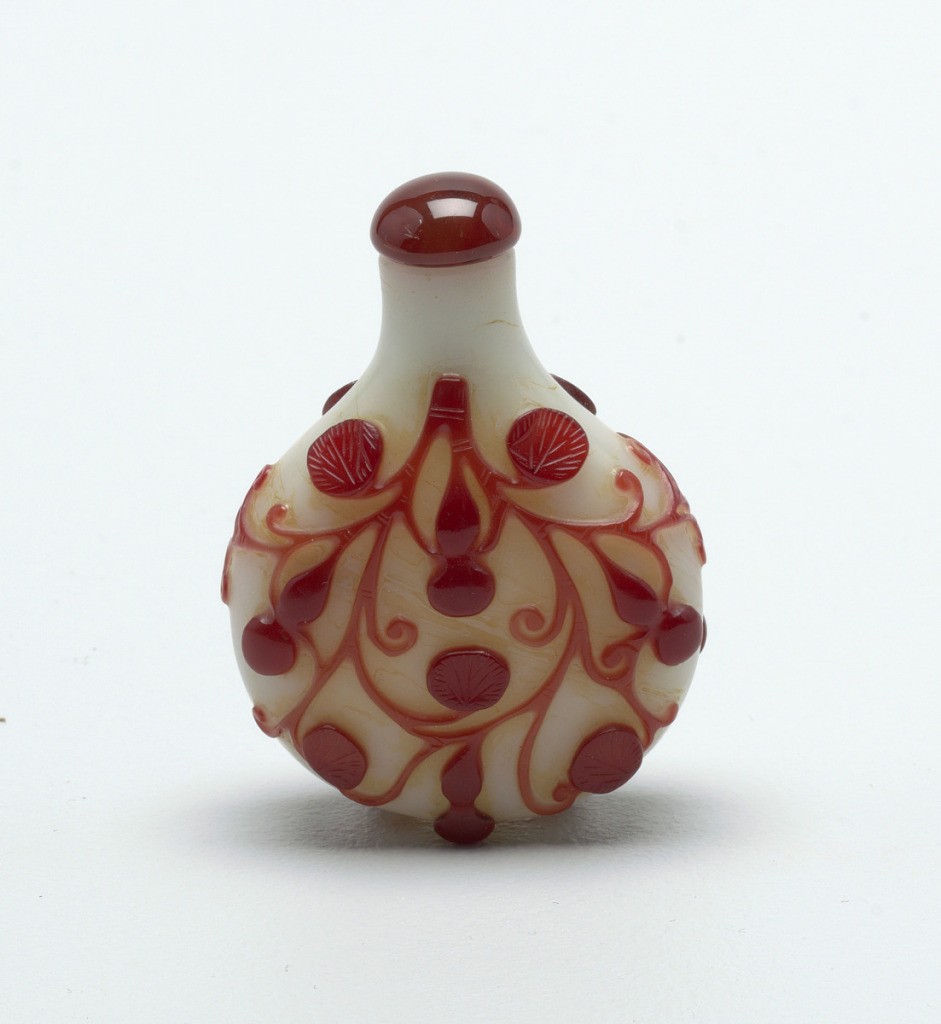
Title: Snuff bottle and stopper
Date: ca. 1850
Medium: glass, ivory, cork
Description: The body is formed of a flattened oval. A narrow tapered neck is fitted with a red glass stopper knob, cork stopper and ivory spoon. The body is of pale green white opaque glass, overlaid with translucent deep red glass covered in a three-dimensional pattern of vines, leaves and gourds. Three gourds at the base form feet for the bottle.